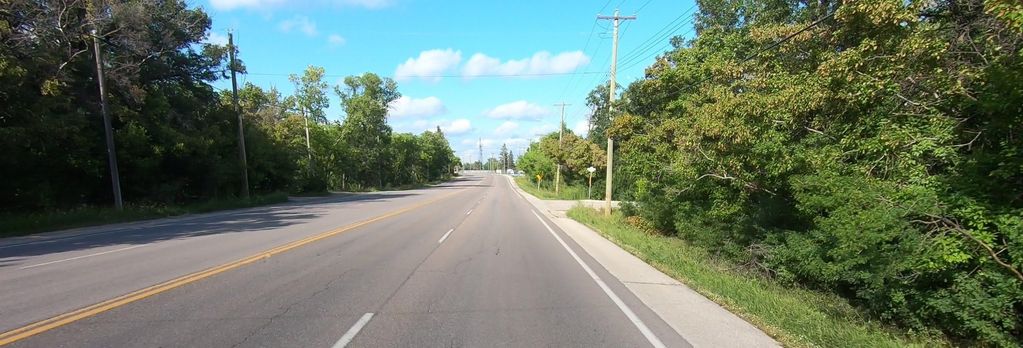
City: winnipeg